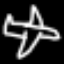
Label: airplane